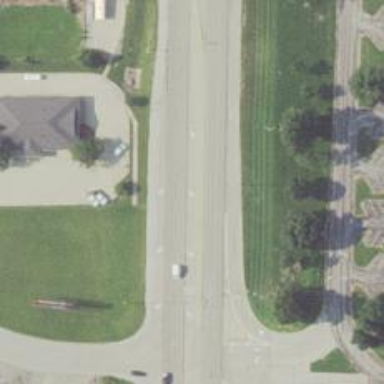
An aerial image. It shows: Road with left marking.